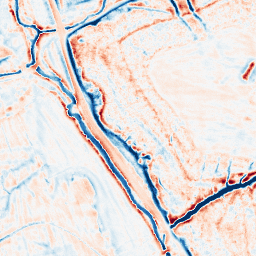
Category: edge_preserving
Decomposition family: bilateral
Decomposition parameters: d: 15
sigma_color: 100
sigma_space: 25
Upsampling method: sinc_hamming
Upsampling parameters: scale: 4
kernel_size: 16
Upsampling scale: 4